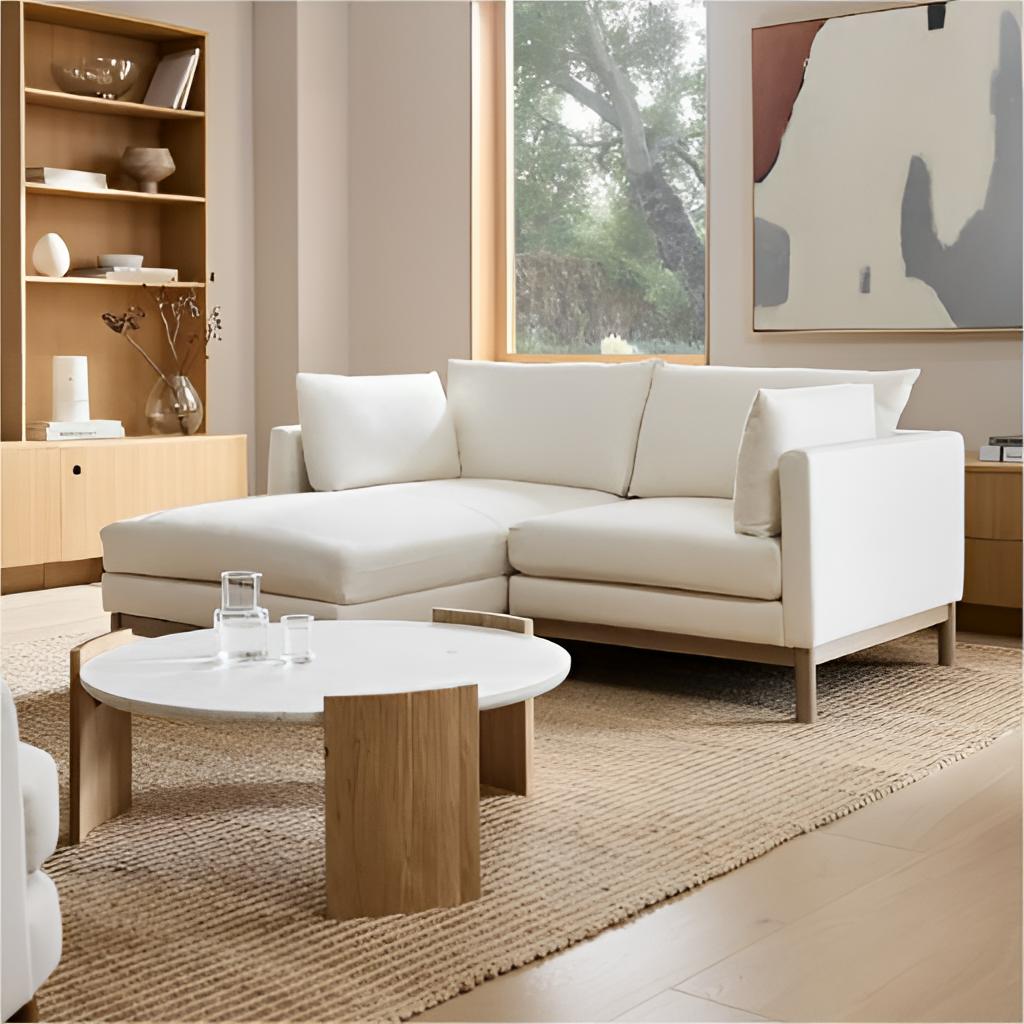
living room, fabric sectional sofa, beige paint wallpaper, with solid pattern, contemporary, wood flooring, with plank pattern